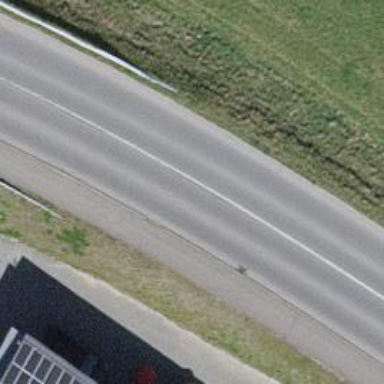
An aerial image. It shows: Tertiary road.